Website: home-depot
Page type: added-to-cart
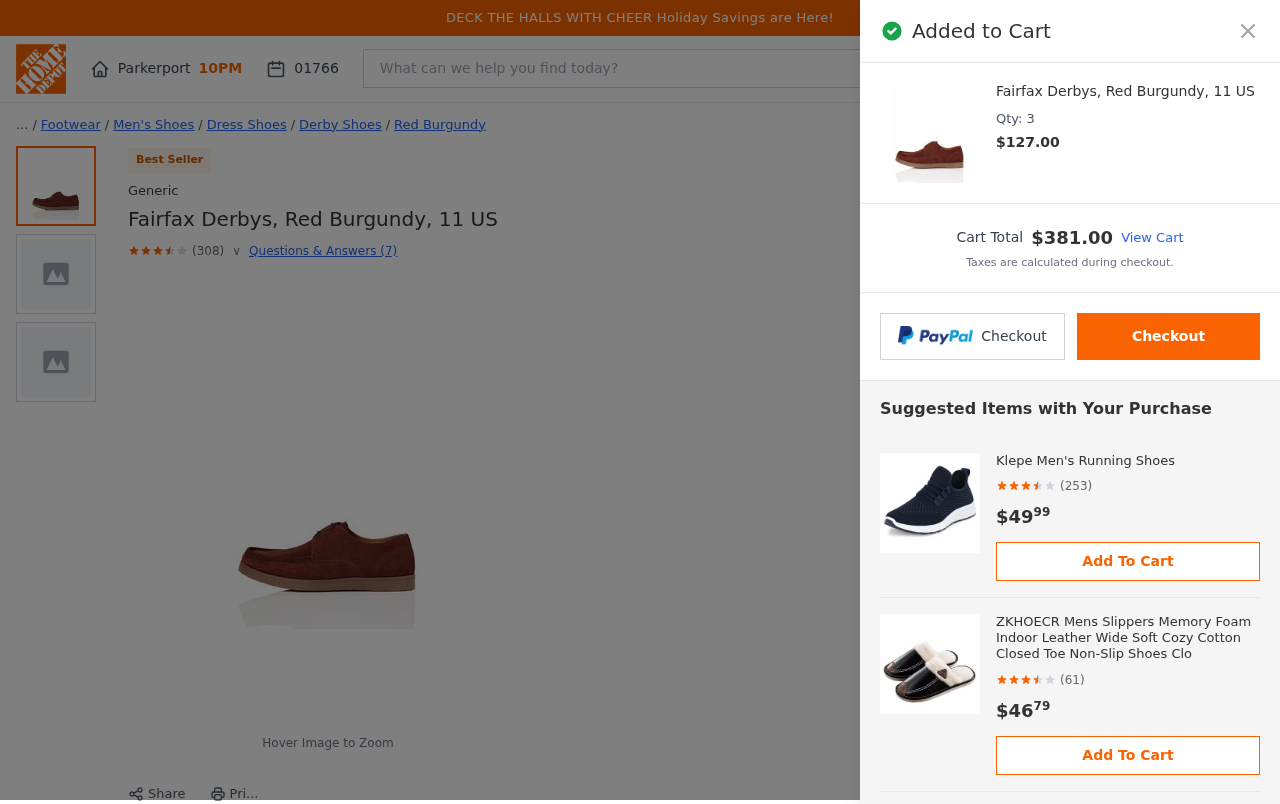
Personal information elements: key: PII_CITY
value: Parkerport
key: PII_POSTCODE
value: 01766
Product elements: key: PRODUCT1_BRAND
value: Generic
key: PRODUCT1_BREADCRUMB
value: Footwear
Men's Shoes
Dress Shoes
Derby Shoes
Red Burgundy
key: PRODUCT1_NAME
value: Fairfax Derbys, Red Burgundy, 11 US
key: PRODUCT1_NUM_RATINGS
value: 308
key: PRODUCT1_PRICE
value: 127
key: PRODUCT1_QUANTITY
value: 3
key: PRODUCT1_RATING
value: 3.7
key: PRODUCT2_NAME
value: Klepe Men's Running Shoes
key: PRODUCT2_NUM_RATINGS
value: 253
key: PRODUCT2_PRICE
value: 49.99
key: PRODUCT2_RATING
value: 3.5
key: PRODUCT3_NAME
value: ZKHOECR Mens Slippers Memory Foam Indoor Leather Wide Soft Cozy Cotton Closed Toe Non-Slip Shoes Clo
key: PRODUCT3_NUM_RATINGS
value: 61
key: PRODUCT3_PRICE
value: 46.79
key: PRODUCT3_RATING
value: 3.5
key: PRODUCT4_NAME
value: Men’s Leather Mocassins
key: PRODUCT4_PRICE
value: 83.79
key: PRODUCT5_NAME
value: Flavia Women's Running Shoes (39 EU) (8 US) (F/HD0075/PNK_Pink_7 UK)
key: PRODUCT5_NUM_RATINGS
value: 121
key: PRODUCT5_PRICE
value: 83.79
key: PRODUCT5_RATING
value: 4.3
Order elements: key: ORDER_TOTAL
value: $381.00
Search elements: key: HEADER_SEARCH
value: What can we help you find today?